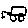
Label: car